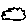
Label: cloud